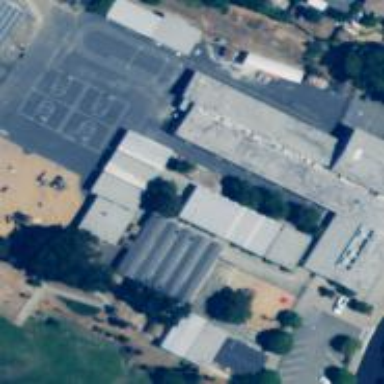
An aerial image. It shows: School building.